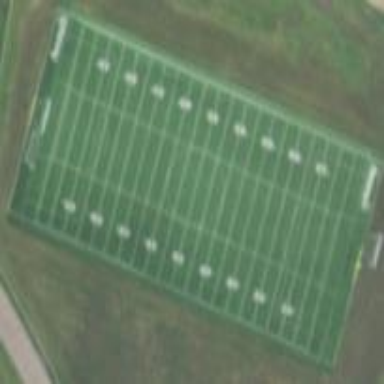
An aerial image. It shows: American football pitch.